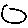
Label: circle